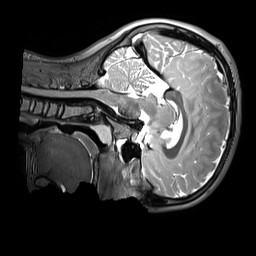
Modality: T2w
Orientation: sagittal
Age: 11
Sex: female
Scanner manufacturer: siemens
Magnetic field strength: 3 T
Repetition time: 3.2 s
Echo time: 0.408 s